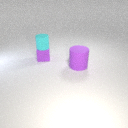
small purple rubber cube below small cyan rubber cylinder